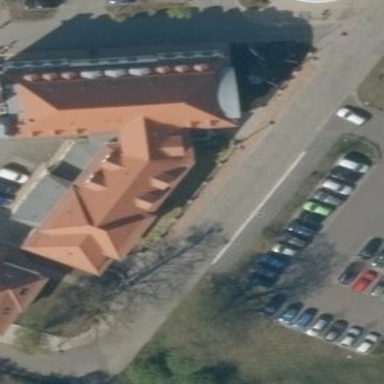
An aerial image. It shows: Public building.